Field crop: maize
Growth stage: 2
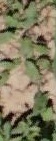
Species: convolvulus